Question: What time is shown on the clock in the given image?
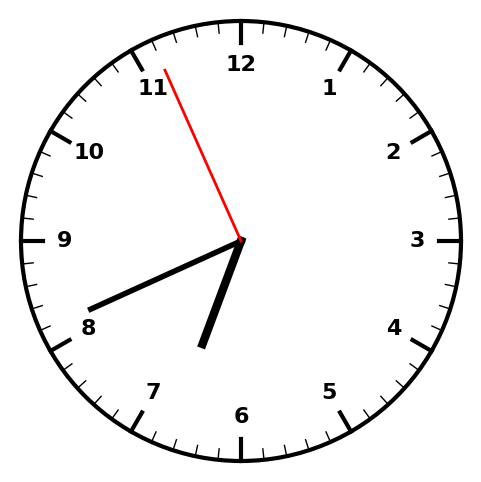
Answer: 06:40:56